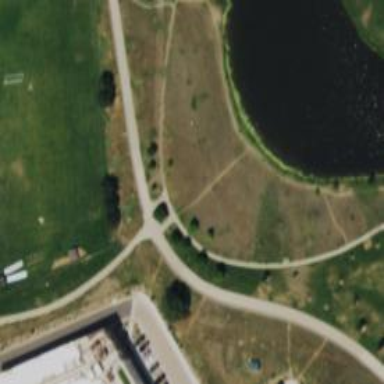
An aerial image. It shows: Walkway footpath.